Question: '''
[{"SEEP":"IW-B-(L)","DATE":" 27-Jul-13","resLevel":79.215,"flowRate":1320.25},
{"SEEP":"IW-B-(L)","DATE":" 28-Jul-13","resLevel":79.25,"flowRate":<PHONE>},
{"SEEP":"IW-B-(L)","DATE":" 29-Jul-13","resLevel":79.275,"flowRate":1321.25},
{"SEEP":"IW-B-(L)","DATE":" 30-Jul-13","resLevel":79.29,"flowRate":1321.5},
{"SEEP":"IW-B-(L)","DATE":" 31-Jul-13","resLevel":79.315,"flowRate":<PHONE>},
{"SEEP":"IW-B-(L)","DATE":" 1-Aug-13","resLevel":79.365,"flowRate":1322.75},
{"SEEP":"IW-B-(L)","DATE":" 2-Aug-13","resLevel":79.38,"flowRate":1323},
{"SEEP":"IW-B-(L)","DATE":" 3-Aug-13","resLevel":79.38,"flowRate":1323},
{"SEEP":"IW-B-(L)","DATE":" 4-Aug-13","resLevel":79.58,"flowRate":<PHONE>},
{"SEEP":"IW-B-(L)","DATE":" 5-Aug-13","resLevel":79.66,"flowRate":<PHONE>},
{"SEEP":"IW-B-(L)","DATE":" 6-Aug-13","resLevel":79.8,"flowRate":1330},
{"SEEP":"IW-B-(L)","DATE":" 7-Aug-13","resLevel":79.8,"flowRate":1330},
{"SEEP":"IW-B-(L)","DATE":" 8-Aug-13","resLevel":79.965,"flowRate":1332.75},
{"SEEP":"IW-B-(L)","DATE":" 9-Aug-13","resLevel":80.15,"flowRate":<PHONE>},
{"SEEP":"IW-B-(L)","DATE":" 10-Aug-13","resLevel":80.285,"flowRate":<PHONE>},
{"SEEP":"IW-B-(L)","DATE":" 11-Aug-13","resLevel":80.395,"flowRate":<PHONE>},
{"SEEP":"IW-B-(L)","DATE":" 12-Aug-13","resLevel":80.44,"flowRate":<PHONE>},
{"SEEP":"IW-B-(L)","DATE":" 13-Aug-13","resLevel":80.54,"flowRate":<PHONE>},
{"SEEP":"IW-B-(L)","DATE":" 14-Aug-13","resLevel":81.495,"flowRate":1358.25},
{"SEEP":"IW-B-(R)","DATE":" 27-Jul-13","resLevel":79.215,"flowRate":1320.25},
{"SEEP":"IW-B-(R)","DATE":" 28-Jul-13","resLevel":79.25,"flowRate":<PHONE>},
{"SEEP":"IW-B-(R)","DATE":" 29-Jul-13","resLevel":79.275,"flowRate":1321.25},
{"SEEP":"IW-B-(R)","DATE":" 30-Jul-13","resLevel":79.29,"flowRate":1321.5},
{"SEEP":"IW-B-(R)","DATE":" 31-Jul-13","resLevel":79.315,"flowRate":<PHONE>},
{"SEEP":"IW-B-(R)","DATE":" 1-Aug-13","resLevel":79.365,"flowRate":1322.75},
{"SEEP":"IW-B-(R)","DATE":" 2-Aug-13","resLevel":79.38,"flowRate":1323},
{"SEEP":"IW-B-(R)","DATE":" 3-Aug-13","resLevel":79.38,"flowRate":1323},
{"SEEP":"IW-B-(R)","DATE":" 4-Aug-13","resLevel":79.58,"flowRate":<PHONE>},
{"SEEP":"IW-B-(R)","DATE":" 5-Aug-13","resLevel":82.38,"flowRate":1373},
{"SEEP":"IW-B-(R)","DATE":" 6-Aug-13","resLevel":83.555,"flowRate":<PHONE>},
{"SEEP":"IW-B-(R)","DATE":" 7-Aug-13","resLevel":84.55,"flowRate":<PHONE>},
{"SEEP":"IW-B-(R)","DATE":" 8-Aug-13","resLevel":84.695,"flowRate":<PHONE>},
{"SEEP":"IW-B-(R)","DATE":" 9-Aug-13","resLevel":86.89,"flowRate":<PHONE>},
{"SEEP":"IW-B-(R)","DATE":" 10-Aug-13","resLevel":87.545,"flowRate":<PHONE>},
{"SEEP":"IW-B-(R)","DATE":" 11-Aug-13","resLevel":88.8,"flowRate":1480},
{"SEEP":"IW-B-(R)","DATE":" 12-Aug-13","resLevel":88.955,"flowRate":<PHONE>},
{"SEEP":"IW-B-(R)","DATE":" 13-Aug-13","resLevel":89.051,"flowRate":<PHONE>},
{"SEEP":"IW-B-(R)","DATE":" 14-Aug-13","resLevel":90.154,"flowRate":<PHONE>},
{"SEEP":"IW-D","DATE":" 27-Jul-13","resLevel":79.66,"flowRate":<PHONE>},
{"SEEP":"IW-D","DATE":" 28-Jul-13","resLevel":79.8,"flowRate":1330},
{"SEEP":"IW-D","DATE":" 29-Jul-13","resLevel":79.8,"flowRate":1330},
{"SEEP":"IW-D","DATE":" 30-Jul-13","resLevel":79.965,"flowRate":1332.75},
{"SEEP":"IW-D","DATE":" 31-Jul-13","resLevel":80.15,"flowRate":<PHONE>},
{"SEEP":"IW-D","DATE":" 1-Aug-13","resLevel":80.285,"flowRate":<PHONE>},
{"SEEP":"IW-D","DATE":" 2-Aug-13","resLevel":80.395,"flowRate":<PHONE>},
{"SEEP":"IW-D","DATE":" 3-Aug-13","resLevel":80.44,"flowRate":<PHONE>},
{"SEEP":"IW-D","DATE":" 4-Aug-13","resLevel":80.54,"flowRate":<PHONE>},
{"SEEP":"IW-D","DATE":" 5-Aug-13","resLevel":81.495,"flowRate":1358.25},
{"SEEP":"IW-D","DATE":" 6-Aug-13","resLevel":82.79,"flowRate":<PHONE>},
{"SEEP":"IW-D","DATE":" 7-Aug-13","resLevel":84.55,"flowRate":<PHONE>},
{"SEEP":"IW-D","DATE":" 8-Aug-13","resLevel":84.65,"flowRate":<PHONE>},
{"SEEP":"IW-D","DATE":" 9-Aug-13","resLevel":85,"flowRate":<PHONE>},
{"SEEP":"IW-D","DATE":" 10-Aug-13","resLevel":89.35,"flowRate":<PHONE>},
{"SEEP":"IW-D","DATE":" 11-Aug-13","resLevel":89.95,"flowRate":<PHONE>},
{"SEEP":"IW-D","DATE":" 12-Aug-13","resLevel":90.05,"flowRate":<PHONE>},
{"SEEP":"IW-D","DATE":" 13-Aug-13","resLevel":91.25,"flowRate":<PHONE>},
{"SEEP":"IW-D","DATE":" 14-Aug-13","resLevel":91.3,"flowRate":<PHONE>},
{"SEEP":"IW-E-(L)","DATE":" 27-Jul-13","resLevel":79.29,"flowRate":1321.5},
{"SEEP":"IW-E-(L)","DATE":" 28-Jul-13","resLevel":79.315,"flowRate":<PHONE>},
{"SEEP":"IW-E-(L)","DATE":" 29-Jul-13","resLevel":79.365,"flowRate":1322.75},
{"SEEP":"IW-E-(L)","DATE":" 30-Jul-13","resLevel":79.38,"flowRate":1323},
{"SEEP":"IW-E-(L)","DATE":" 31-Jul-13","resLevel":79.38,"flowRate":1323},
{"SEEP":"IW-E-(L)","DATE":" 1-Aug-13","resLevel":79.58,"flowRate":<PHONE>},
{"SEEP":"IW-E-(L)","DATE":" 2-Aug-13","resLevel":79.66,"flowRate":<PHONE>},
{"SEEP":"IW-E-(L)","DATE":" 3-Aug-13","resLevel":79.8,"flowRate":1330},
{"SEEP":"IW-E-(L)","DATE":" 4-Aug-13","resLevel":79.8,"flowRate":1330},
{"SEEP":"IW-E-(L)","DATE":" 5-Aug-13","resLevel":79.965,"flowRate":1332.75},
{"SEEP":"IW-E-(L)","DATE":" 6-Aug-13","resLevel":80.15,"flowRate":<PHONE>},
{"SEEP":"IW-E-(L)","DATE":" 7-Aug-13","resLevel":80.285,"flowRate":<PHONE>},
{"SEEP":"IW-E-(L)","DATE":" 8-Aug-13","resLevel":80.395,"flowRate":<PHONE>},
{"SEEP":"IW-E-(L)","DATE":" 9-Aug-13","resLevel":80.44,"flowRate":<PHONE>},
{"SEEP":"IW-E-(L)","DATE":" 10-Aug-13","resLevel":80.54,"flowRate":<PHONE>},
{"SEEP":"IW-E-(L)","DATE":" 11-Aug-13","resLevel":81.495,"flowRate":1358.25},
{"SEEP":"IW-E-(L)","DATE":" 12-Aug-13","resLevel":82.36,"flowRate":<PHONE>},
{"SEEP":"IW-E-(L)","DATE":" 13-Aug-13","resLevel":82.69,"flowRate":<PHONE>},
{"SEEP":"IW-E-(L)","DATE":" 14-Aug-13","resLevel":83.88,"flowRate":1398},
{"SEEP":"IW-E-(R)","DATE":" 27-Jul-13","resLevel":75.05,"flowRate":<PHONE>},
{"SEEP":"IW-E-(R)","DATE":" 28-Jul-13","resLevel":75.25,"flowRate":<PHONE>},
{"SEEP":"IW-E-(R)","DATE":" 29-Jul-13","resLevel":76.95,"flowRate":1282.5},
{"SEEP":"IW-E-(R)","DATE":" 30-Jul-13","resLevel":78,"flowRate":1300},
{"SEEP":"IW-E-(R)","DATE":" 31-Jul-13","resLevel":78.115,"flowRate":<PHONE>},
{"SEEP":"IW-E-(R)","DATE":" 1-Aug-13","resLevel":79.215,"flowRate":1320.25},
{"SEEP":"IW-E-(R)","DATE":" 2-Aug-13","resLevel":79.25,"flowRate":<PHONE>},
{"SEEP":"IW-E-(R)","DATE":" 3-Aug-13","resLevel":79.275,"flowRate":1321.25},
{"SEEP":"IW-E-(R)","DATE":" 4-Aug-13","resLevel":79.29,"flowRate":1321.5},
{"SEEP":"IW-E-(R)","DATE":" 5-Aug-13","resLevel":79.315,"flowRate":<PHONE>},
{"SEEP":"IW-E-(R)","DATE":" 6-Aug-13","resLevel":79.365,"flowRate":1322.75},
{"SEEP":"IW-E-(R)","DATE":" 7-Aug-13","resLevel":79.38,"flowRate":1323},
{"SEEP":"IW-E-(R)","DATE":" 8-Aug-13","resLevel":79.38,"flowRate":1323},
{"SEEP":"IW-E-(R)","DATE":" 9-Aug-13","resLevel":79.58,"flowRate":<PHONE>},
{"SEEP":"IW-E-(R)","DATE":" 10-Aug-13","resLevel":79.66,"flowRate":<PHONE>},
{"SEEP":"IW-E-(R)","DATE":" 11-Aug-13","resLevel":79.8,"flowRate":1330},
{"SEEP":"IW-E-(R)","DATE":" 12-Aug-13","resLevel":79.8,"flowRate":1330},
{"SEEP":"IW-E-(R)","DATE":" 13-Aug-13","resLevel":79.965,"flowRate":1332.75},
{"SEEP":"IW-E-(R)","DATE":" 14-Aug-13","resLevel":80.15,"flowRate":<PHONE>},
{"SEEP":"SM-1","DATE":" 27-Jul-13","resLevel":80.285,"flowRate":<PHONE>},
{"SEEP":"SM-1","DATE":" 28-Jul-13","resLevel":80.395,"flowRate":<PHONE>},
{"SEEP":"SM-1","DATE":" 29-Jul-13","resLevel":80.44,"flowRate":<PHONE>},
{"SEEP":"SM-1","DATE":" 30-Jul-13","resLevel":80.54,"flowRate":<PHONE>},
{"SEEP":"SM-1","DATE":" 31-Jul-13","resLevel":81.495,"flowRate":1358.25},
{"SEEP":"SM-1","DATE":" 1-Aug-13","resLevel":76.15,"flowRate":<PHONE>},
{"SEEP":"SM-1","DATE":" 2-Aug-13","resLevel":76.95,"flowRate":1282.5},
{"SEEP":"SM-1","DATE":" 3-Aug-13","resLevel":78,"flowRate":1300},
{"SEEP":"SM-1","DATE":" 4-Aug-13","resLevel":78.115,"flowRate":<PHONE>},
{"SEEP":"SM-1","DATE":" 5-Aug-13","resLevel":79.215,"flowRate":1320.25},
{"SEEP":"SM-1","DATE":" 6-Aug-13","resLevel":79.25,"flowRate":<PHONE>},
{"SEEP":"SM-1","DATE":" 7-Aug-13","resLevel":79.275,"flowRate":1321.25},
{"SEEP":"SM-1","DATE":" 8-Aug-13","resLevel":79.29,"flowRate":1321.5},
{"SEEP":"SM-1","DATE":" 9-Aug-13","resLevel":79.315,"flowRate":<PHONE>},
{"SEEP":"SM-1","DATE":" 10-Aug-13","resLevel":79.365,"flowRate":1322.75},
{"SEEP":"SM-1","DATE":" 11-Aug-13","resLevel":79.38,"flowRate":1323},
{"SEEP":"SM-1","DATE":" 12-Aug-13","resLevel":79.38,"flowRate":1323},
{"SEEP":"SM-1","DATE":" 13-Aug-13","resLevel":79.58,"flowRate":<PHONE>},
{"SEEP":"SM-1","DATE":" 14-Aug-13","resLevel":79.66,"flowRate":<PHONE>},
{"SEEP":"SM-2-(L)","DATE":" 27-Jul-13","resLevel":79.8,"flowRate":1330},
{"SEEP":"SM-2-(L)","DATE":" 28-Jul-13","resLevel":79.8,"flowRate":1330},
{"SEEP":"SM-2-(L)","DATE":" 29-Jul-13","resLevel":79.965,"flowRate":1332.75},
{"SEEP":"SM-2-(L)","DATE":" 30-Jul-13","resLevel":80.15,"flowRate":<PHONE>},
{"SEEP":"SM-2-(L)","DATE":" 31-Jul-13","resLevel":80.285,"flowRate":<PHONE>},
{"SEEP":"SM-2-(L)","DATE":" 1-Aug-13","resLevel":80.395,"flowRate":<PHONE>},
{"SEEP":"SM-2-(L)","DATE":" 2-Aug-13","resLevel":80.44,"flowRate":<PHONE>},
{"SEEP":"SM-2-(L)","DATE":" 3-Aug-13","resLevel":80.54,"flowRate":<PHONE>},
{"SEEP":"SM-2-(L)","DATE":" 4-Aug-13","resLevel":81.495,"flowRate":1358.25},
{"SEEP":"SM-2-(L)","DATE":" 5-Aug-13","resLevel":76.15,"flowRate":<PHONE>},
{"SEEP":"SM-2-(L)","DATE":" 6-Aug-13","resLevel":76.95,"flowRate":1282.5},
{"SEEP":"SM-2-(L)","DATE":" 7-Aug-13","resLevel":78,"flowRate":1300},
{"SEEP":"SM-2-(L)","DATE":" 8-Aug-13","resLevel":78.115,"flowRate":<PHONE>},
{"SEEP":"SM-2-(L)","DATE":" 9-Aug-13","resLevel":79.215,"flowRate":1320.25},
{"SEEP":"SM-2-(L)","DATE":" 10-Aug-13","resLevel":79.215,"flowRate":1320.25},
{"SEEP":"SM-2-(L)","DATE":" 11-Aug-13","resLevel":79.25,"flowRate":<PHONE>},
{"SEEP":"SM-2-(L)","DATE":" 12-Aug-13","resLevel":79.275,"flowRate":1321.25},
{"SEEP":"SM-2-(L)","DATE":" 13-Aug-13","resLevel":79.29,"flowRate":1321.5},
{"SEEP":"SM-2-(L)","DATE":"14-Aug-13","resLevel":79.315,"flowRate":<PHONE>},
{"SEEP":"SM-2-(R)","DATE":"27-Jul-13","resLevel":79.365,"flowRate":1322.75},
{"SEEP":"SM-2-(R)","DATE":"28-Jul-13","resLevel":79.38,"flowRate":1323},
{"SEEP":"SM-2-(R)","DATE":"29-Jul-13","resLevel":79.38,"flowRate":1323},
{"SEEP":"SM-2-(R)","DATE":"30-Jul-13","resLevel":79.58,"flowRate":<PHONE>},
{"SEEP":"SM-2-(R)","DATE":"31-Jul-13","resLevel":79.66,"flowRate":<PHONE>},
{"SEEP":"SM-2-(R)","DATE":"1-Aug-13","resLevel":79.8,"flowRate":1330},
{"SEEP":"SM-2-(R)","DATE":"2-Aug-13","resLevel":79.8,"flowRate":1330},
{"SEEP":"SM-2-(R)","DATE":"3-Aug-13","resLevel":79.965,"flowRate":1332.75},
{"SEEP":"SM-2-(R)","DATE":"4-Aug-13","resLevel":80.15,"flowRate":<PHONE>},
{"SEEP":"SM-2-(R)","DATE":"5-Aug-13","resLevel":80.285,"flowRate":<PHONE>},
{"SEEP":"SM-2-(R)","DATE":"6-Aug-13","resLevel":80.395,"flowRate":<PHONE>},
{"SEEP":"SM-2-(R)","DATE":"7-Aug-13","resLevel":80.44,"flowRate":<PHONE>},
{"SEEP":"SM-2-(R)","DATE":"8-Aug-13","resLevel":80.54,"flowRate":<PHONE>},
{"SEEP":"SM-2-(R)","DATE":"9-Aug-13","resLevel":81.495,"flowRate":1358.25},
{"SEEP":"SM-2-(R)","DATE":"10-Aug-13","resLevel":82.38,"flowRate":1373},
{"SEEP":"SM-2-(R)","DATE":"11-Aug-13","resLevel":83.55,"flowRate":1392.5},
{"SEEP":"SM-2-(R)","DATE":"12-Aug-13","resLevel":84.55,"flowRate":<PHONE>},
{"SEEP":"SM-2-(R)","DATE":"13-Aug-13","resLevel":84.65,"flowRate":<PHONE>},
{"SEEP":"SM-2-(R)","DATE":"14-Aug-13","resLevel":86.89,"flowRate":<PHONE>}]
'''
this is the data (in json format) to be displayed on the chart and i not sure how to categorise the 'resLevel' and 'flowRate'
and this is code that i've been working on
'''
this.collection.each(function (data) {
var dt = data.attributes.DATE,
resLevel = data.attributes.resLevel,
flowRate = data.attributes.flowRate;
options.series.push({
'name': 'Reservoir Level',
data: [dt, resLevel]
});
options.series.push({
'name': 'Flow Rate',
yAxis: 1,
data: [dt, flowRate]
});
}, this);
'''
the code above is using backbone.js, which reside in the backbone.view.extend. Please help
: thanks to @pawel

here the result i get which is certainly wrong to me. It should only showing two options, reservoir level and flow rate
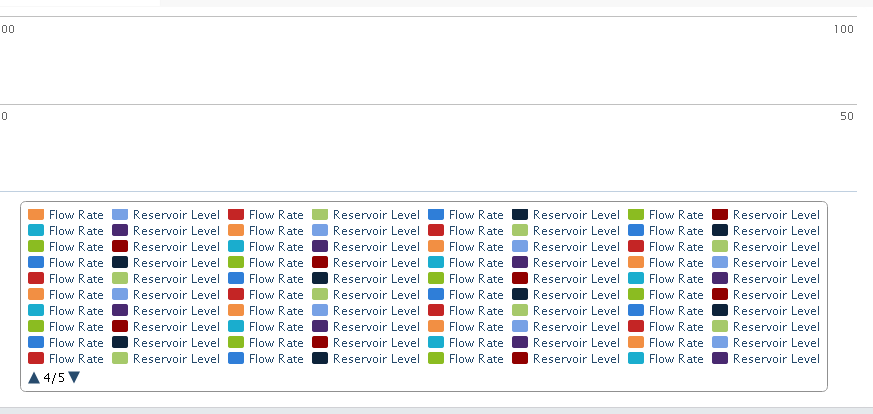
Answer: Change that:
'''
this.collection.each(function (data) {
var dt = data.attributes.DATE,
resLevel = data.attributes.resLevel,
flowRate = data.attributes.flowRate;
options.series.push({
'name': 'Reservoir Level',
data: [dt, resLevel]
});
options.series.push({
'name': 'Flow Rate',
yAxis: 1,
data: [dt, flowRate]
});
}, this);
'''
To create only two series, then add points to that series:
'''
options.series.push({
'name': 'Reservoir Level',
data: []
});
options.series.push({
'name': 'Flow Rate',
yAxis: 1,
data: []
});
this.collection.each(function (data) {
var dt = data.attributes.DATE,
resLevel = data.attributes.resLevel,
flowRate = data.attributes.flowRate;
options.series[0].data.push([dt, resLevel]);
options.series[1].data.push([dt, flowRate]);
}, this);
'''